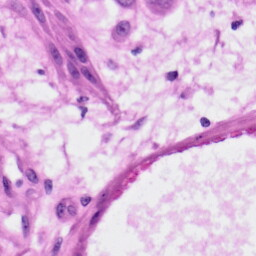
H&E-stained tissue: Skin